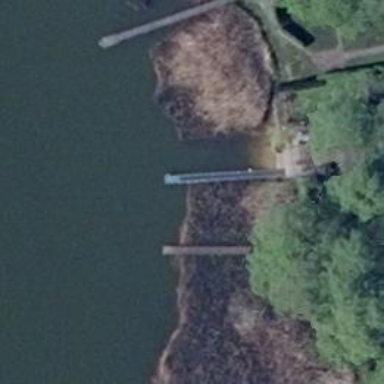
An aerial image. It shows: Man-made pier.